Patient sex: M
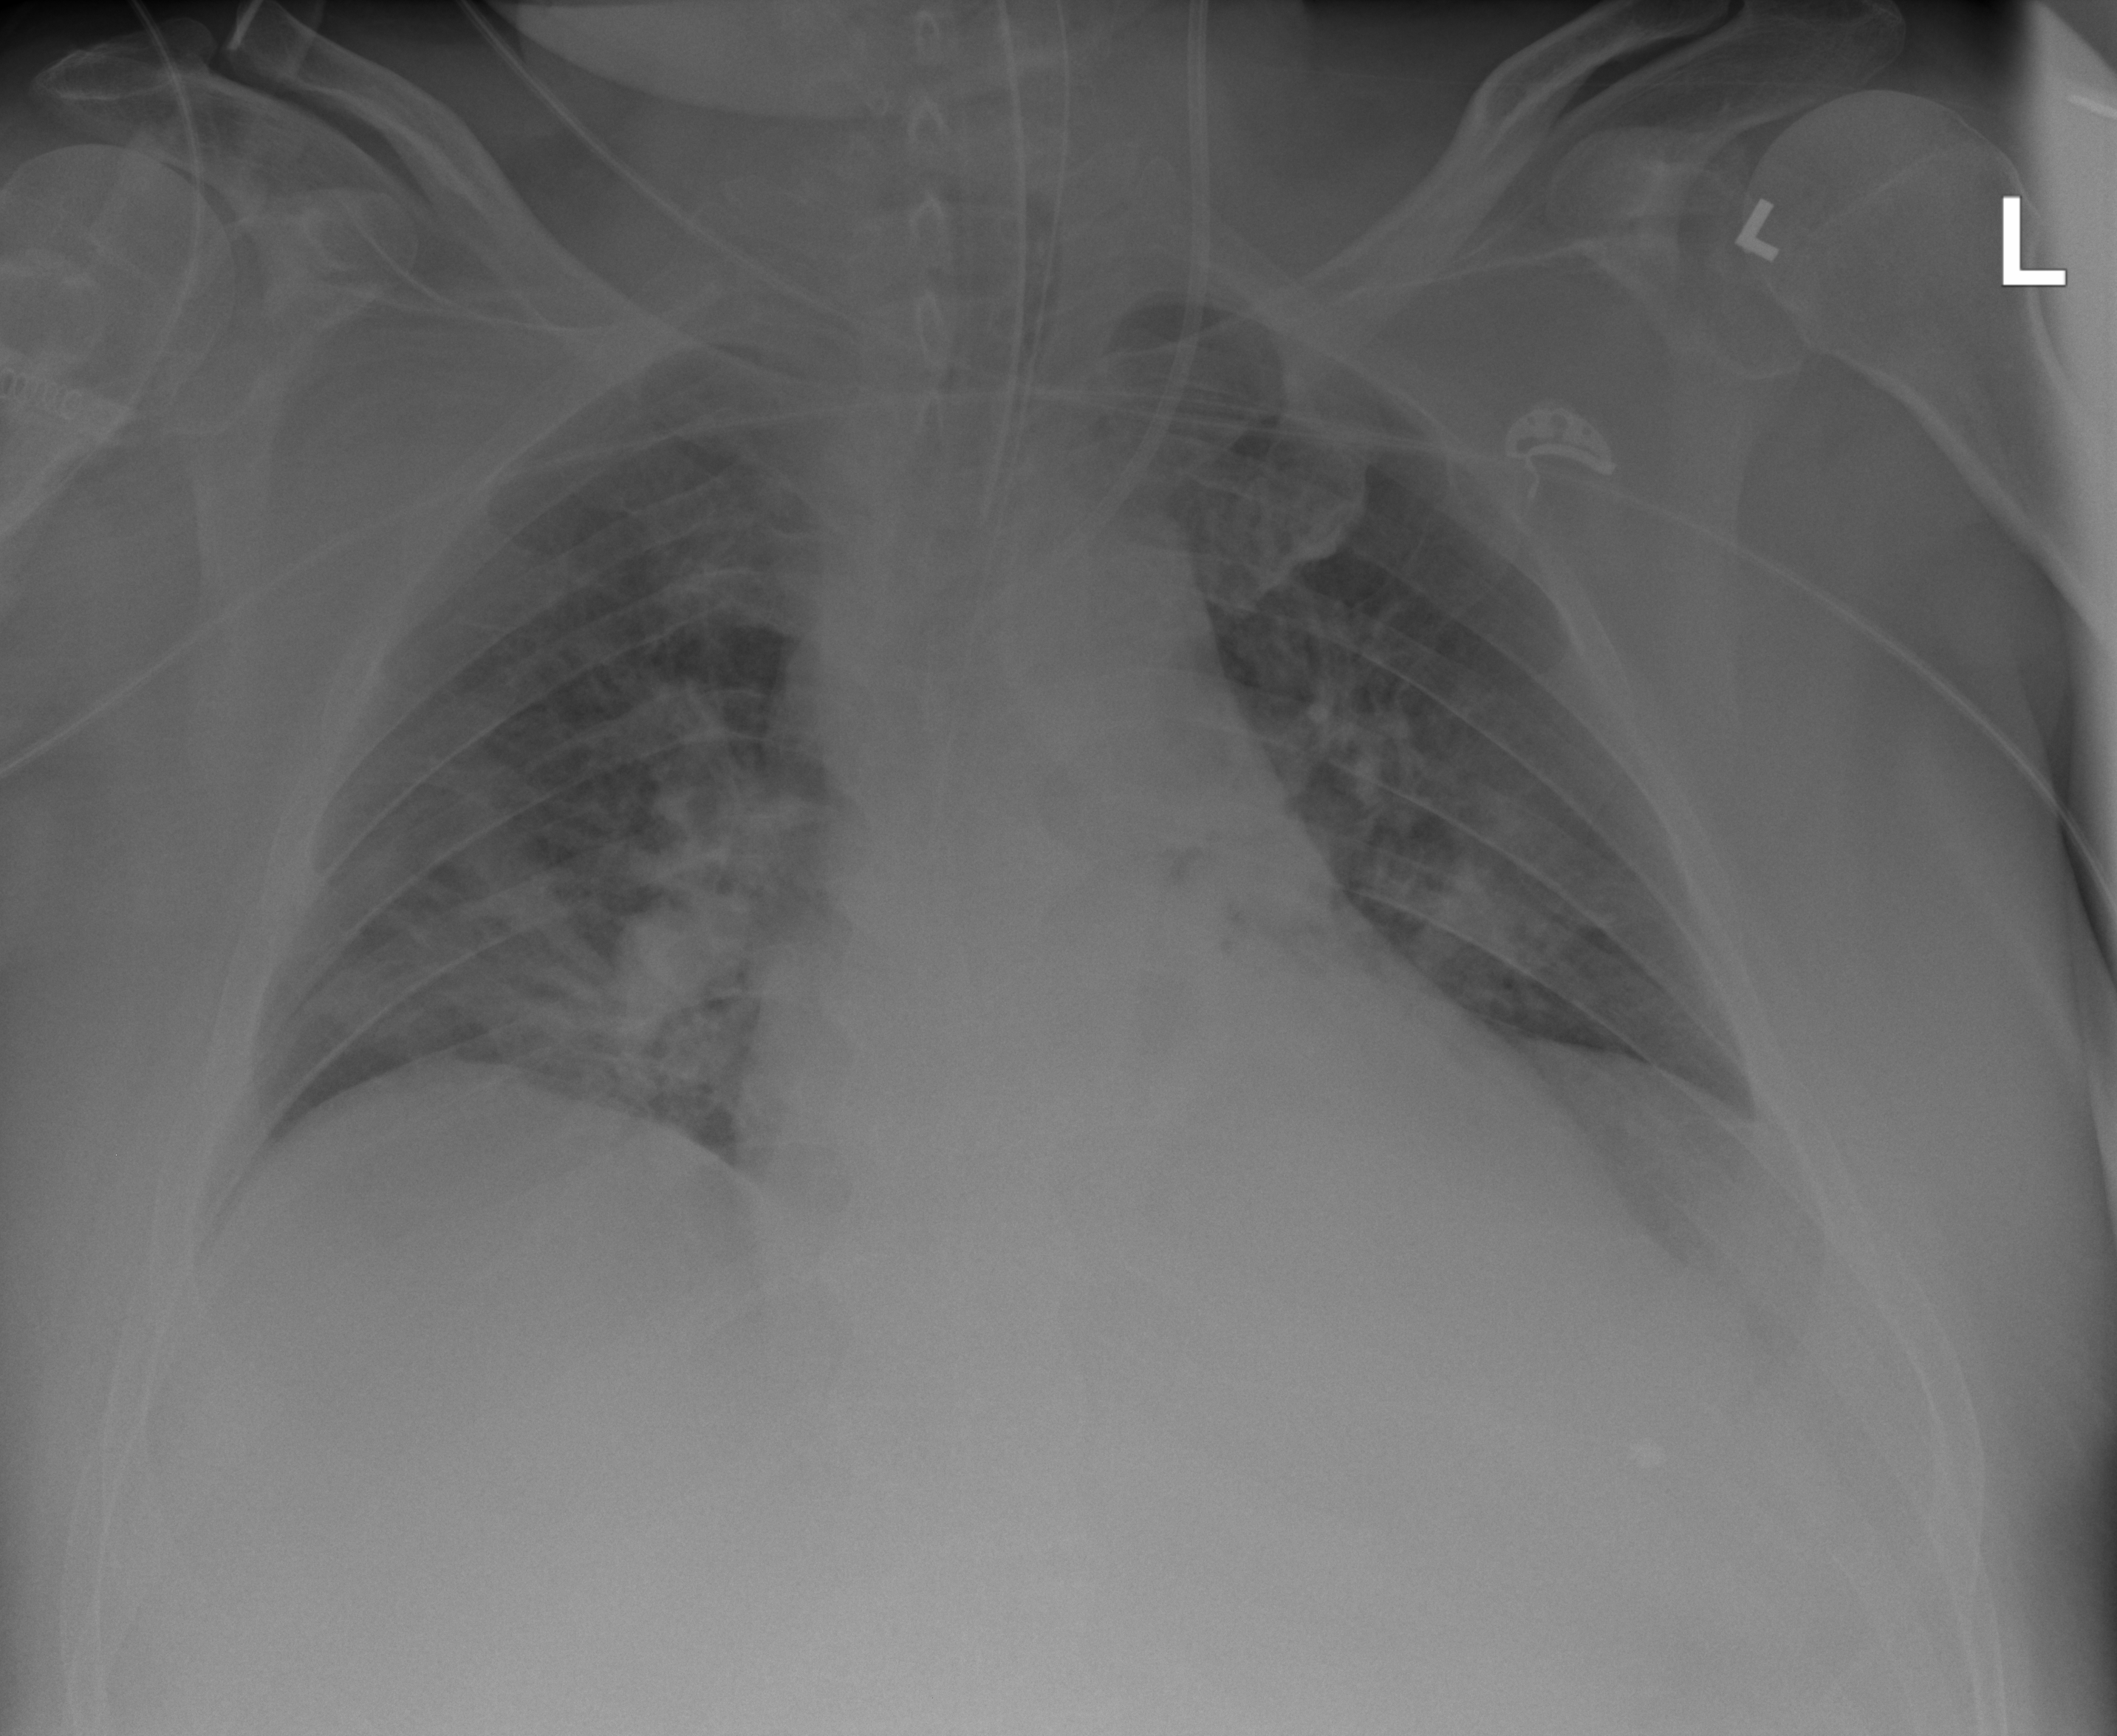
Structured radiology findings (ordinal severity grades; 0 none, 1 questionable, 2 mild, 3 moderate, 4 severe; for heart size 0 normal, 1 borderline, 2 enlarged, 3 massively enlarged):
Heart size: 2
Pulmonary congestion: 2
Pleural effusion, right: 0
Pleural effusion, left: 2
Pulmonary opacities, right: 2
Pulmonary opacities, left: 2
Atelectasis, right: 2
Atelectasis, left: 2